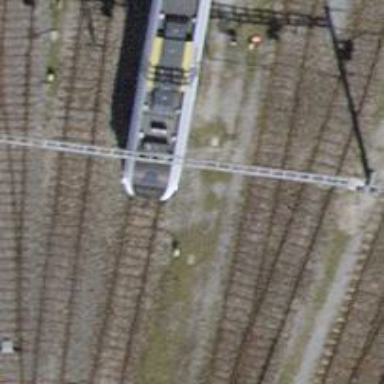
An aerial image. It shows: Yard with single rail track. The railway track is electrified with contact line for service purposes.